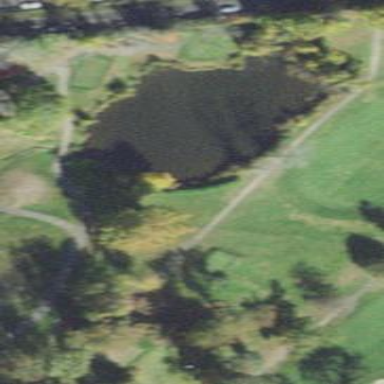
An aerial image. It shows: Water hazard in golf course. The hazard is natural water feature.